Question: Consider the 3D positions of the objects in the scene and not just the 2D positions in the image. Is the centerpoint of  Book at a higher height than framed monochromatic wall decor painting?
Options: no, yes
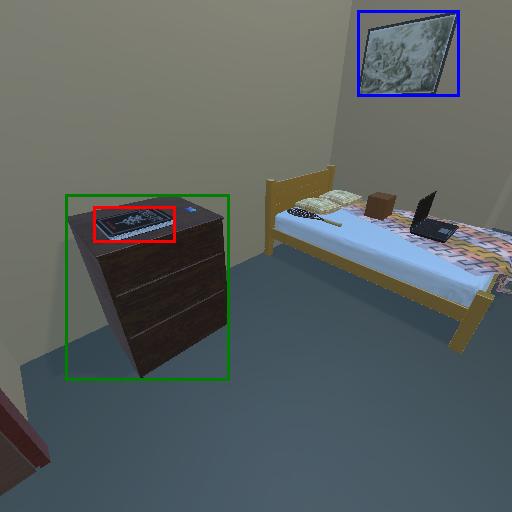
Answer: no